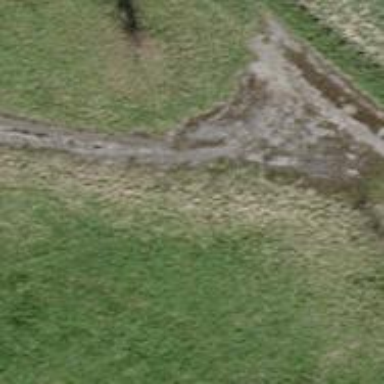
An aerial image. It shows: Track with grade1 tracktype.